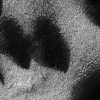
Atmospheric dust classification: not_dusty